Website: apple
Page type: customer-info-address
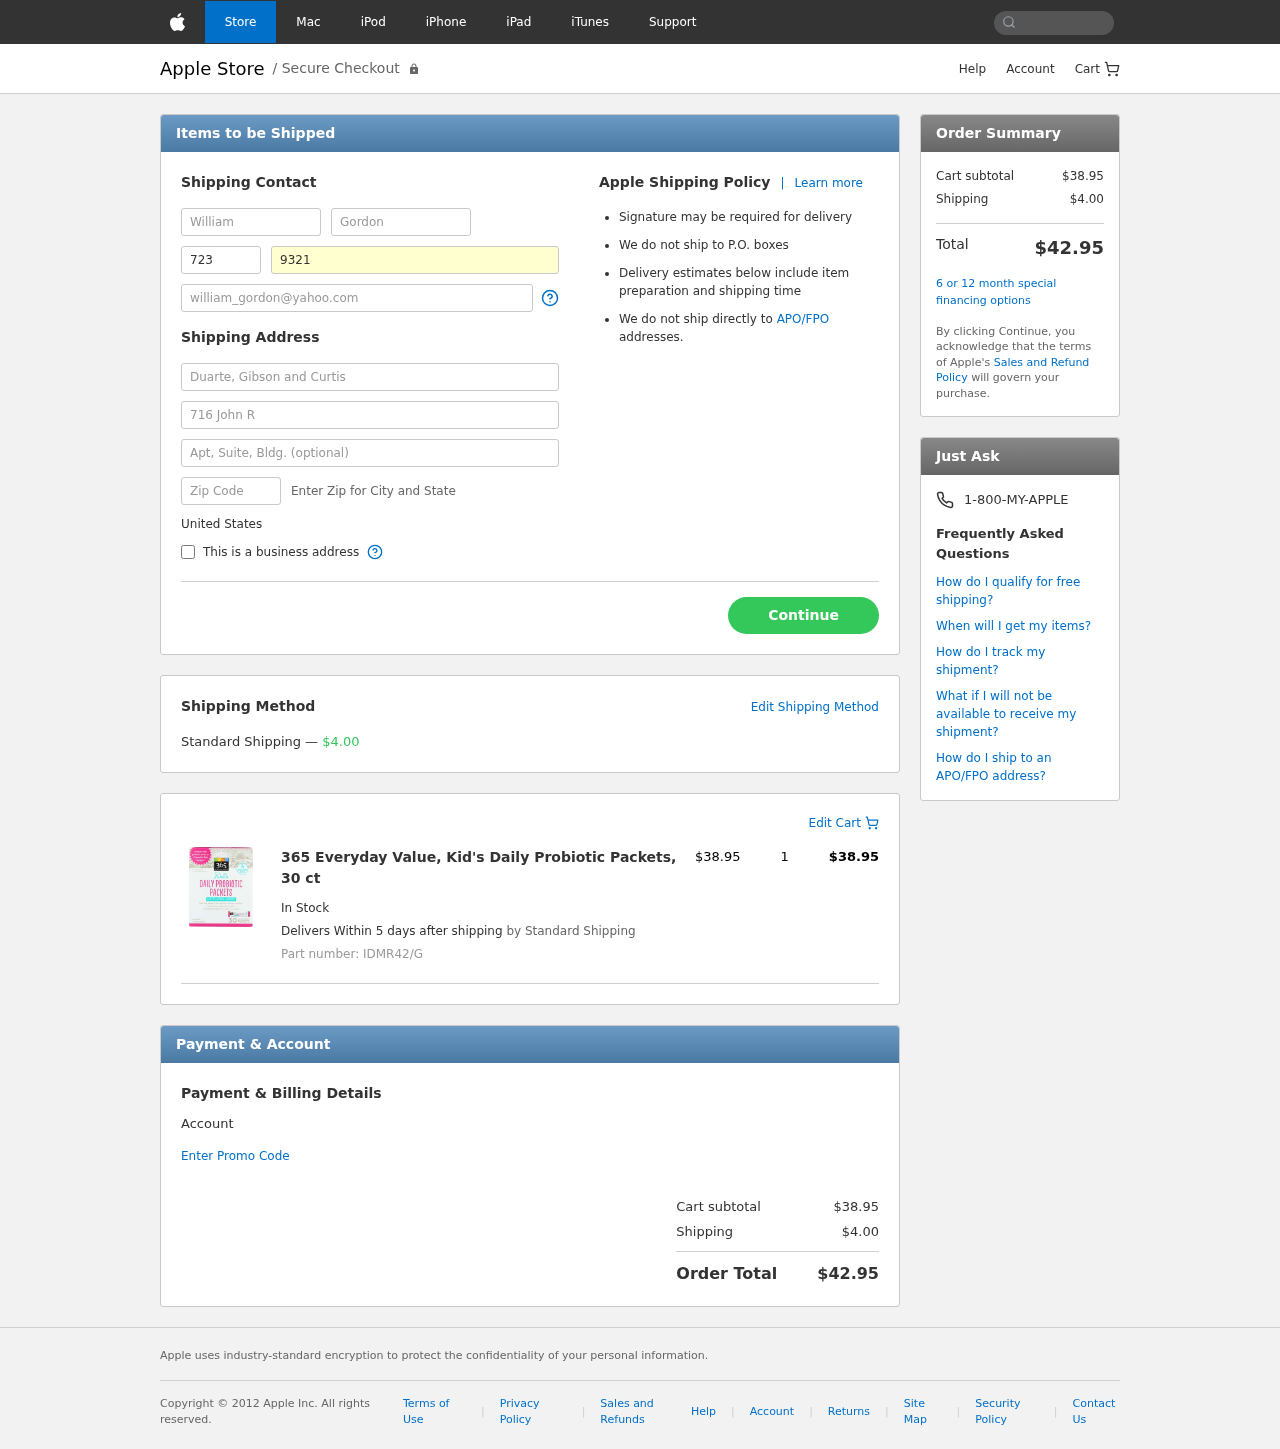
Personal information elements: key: PII_COUNTRY
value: United States
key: PII_FIRSTNAME
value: William
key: PII_LASTNAME
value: Gordon
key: PII_PHONE_AREA
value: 723
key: PII_PHONE_LINE
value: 9321
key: PII_EMAIL
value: william_gordon@yahoo.com
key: PII_COMPANY
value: Duarte, Gibson and Curtis
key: PII_STREET
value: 716 John Ridge
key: PII_POSTCODE
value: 14415
Product elements: key: PRODUCT1_NAME
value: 365 Everyday Value, Kid's Daily Probiotic Packets, 30 ct
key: PRODUCT1_PRICE
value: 38.95
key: PRODUCT1_QUANTITY
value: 1
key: PRODUCT1_SKU
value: IDMR42/G
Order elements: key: ORDER_SHIPPING_COST
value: $4.00
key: ORDER_ITEM_TOTAL
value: $38.95
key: ORDER_SUBTOTAL
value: $38.95
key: ORDER_TOTAL
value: $42.95